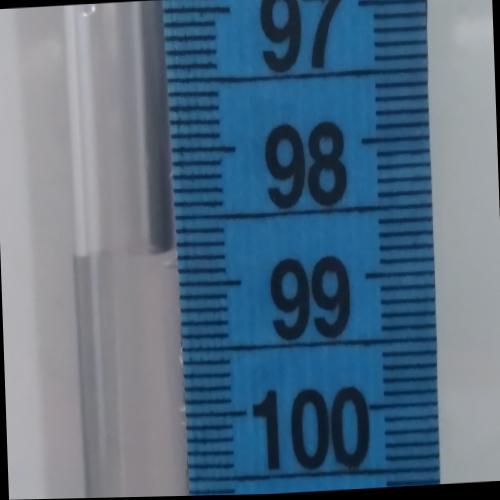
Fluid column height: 98.8 cm